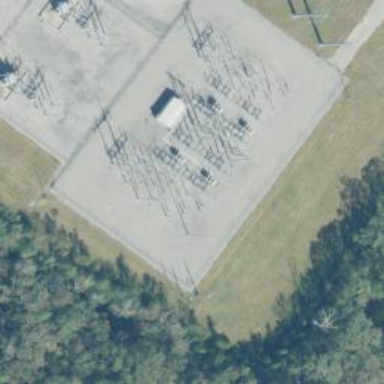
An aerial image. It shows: Switch for power supply.